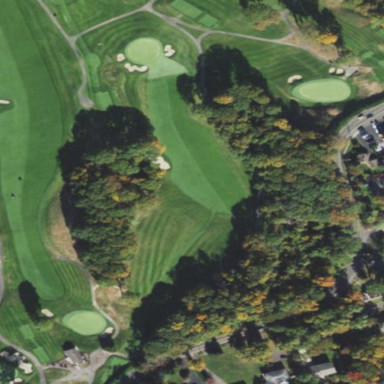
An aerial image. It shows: Grassy area designated as golf fairway.